Question: I'm currently want to retrieve the generated link map file from Xcode. I'm using Xcode 10.1 . Where can i find it?
Screenshot of the link map settings:

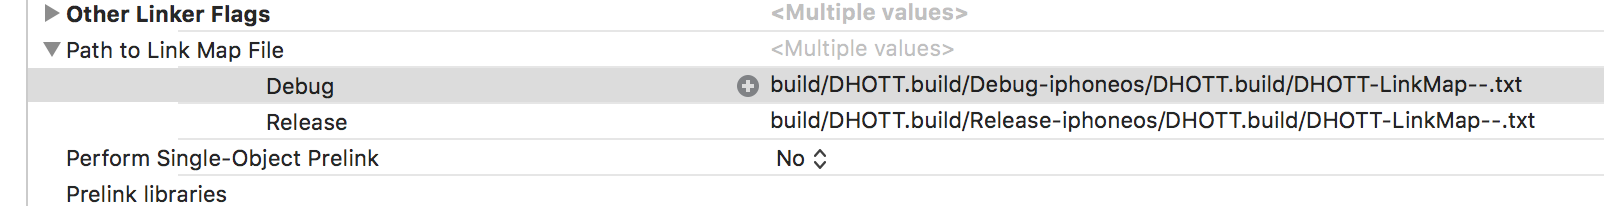
Answer: The link map file is generated in the build path of your project, which could be found in Xcode's DerivedData folder:
'~/Library/Developer/Xcode/DerivedData'